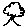
Label: tree